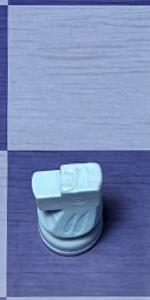
Label: Knight_White